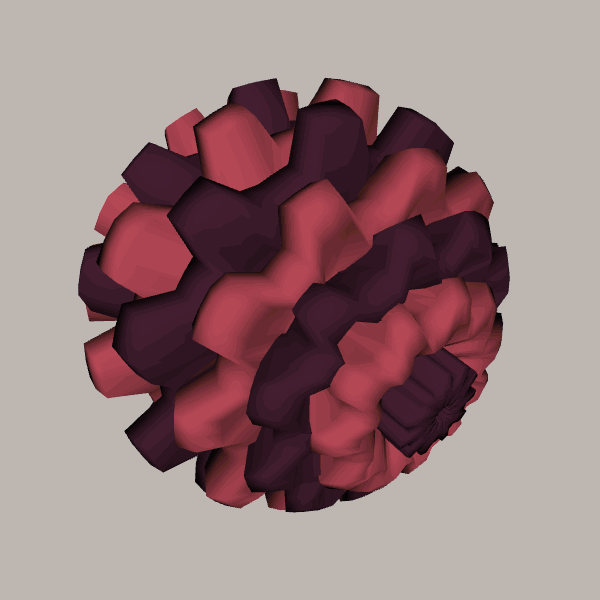
Background: light